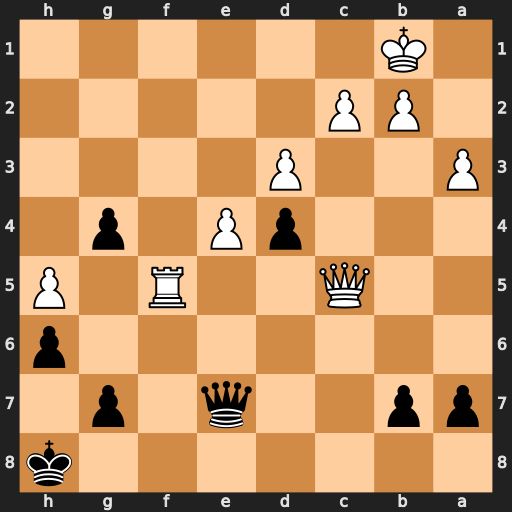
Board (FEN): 7k/pp2q1p1/7p/2Q2R1P/3pP1p1/P2P4/1PP5/1K6
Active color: b
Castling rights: -
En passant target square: -
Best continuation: Qxc5 Rxc5 g3